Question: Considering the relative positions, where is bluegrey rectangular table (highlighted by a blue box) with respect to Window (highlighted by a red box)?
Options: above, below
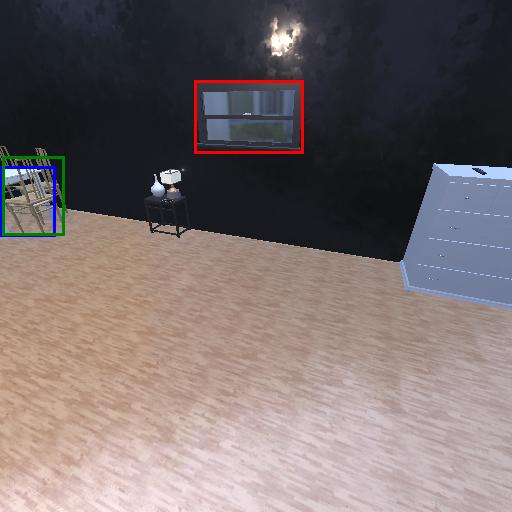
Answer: above